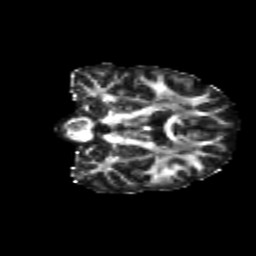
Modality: FA
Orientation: coronal
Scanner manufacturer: siemens
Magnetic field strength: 3 T
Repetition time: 4.16 s
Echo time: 0.0806 s